Field crop: maize
Growth stage: 2
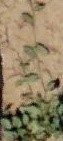
Species: convolvulus